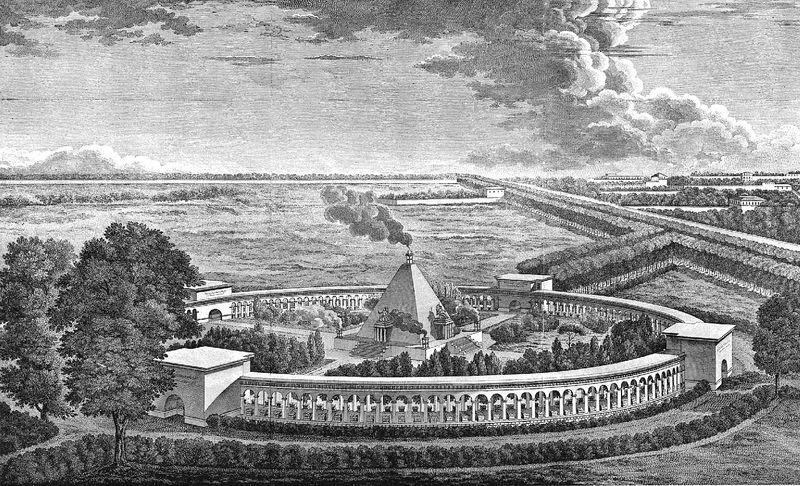
Titel: Entwurf für eine Grabanlage, “Monument Sépulcral”, von Giraud
Künstler: Pierre M. Giraud
Schlagwörter: baum, himmel, wolken, bäume, landschaft, zeichnung, park, rauch, garten, mauer, allee, gang, gewölbe, radierung, stich, tore, pyramide, rundgang, hecken, alee, stätte